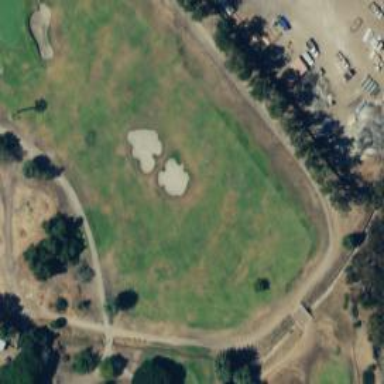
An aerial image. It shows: Golf hole.